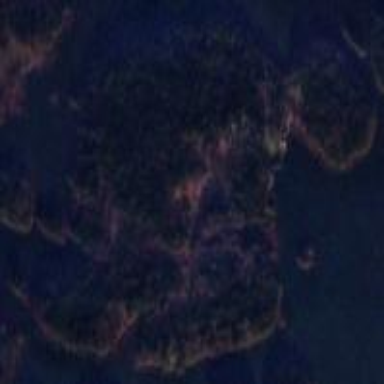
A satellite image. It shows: Island with forest and coastline.